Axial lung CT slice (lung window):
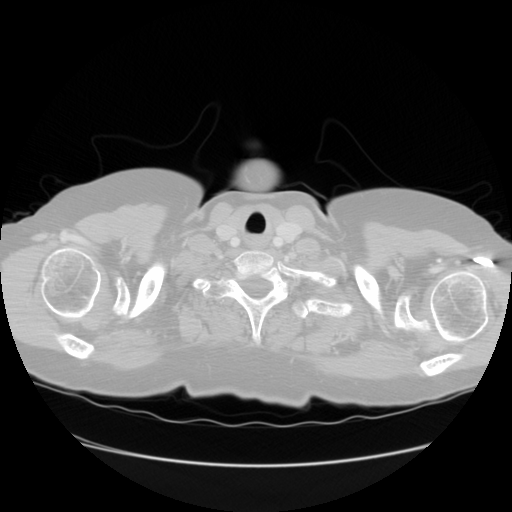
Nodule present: no